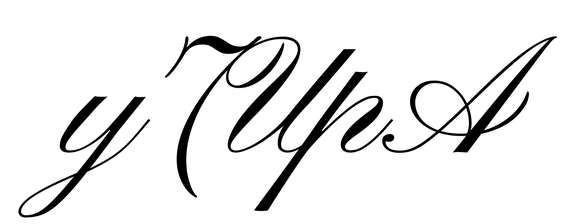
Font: PinyonScript-Regular